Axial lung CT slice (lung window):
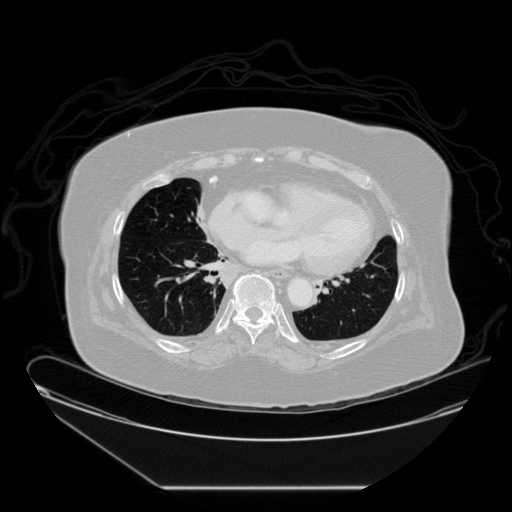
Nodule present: no